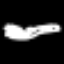
Label: airplane